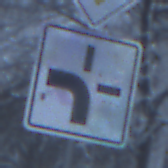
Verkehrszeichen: VerlaufVorfahrtsstrasse1
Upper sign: Vorfahrtsstrasse
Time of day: Midday
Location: Outdoor (Nature)
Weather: Overcast
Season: Winter
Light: Natural